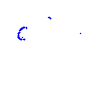
Particle: proton